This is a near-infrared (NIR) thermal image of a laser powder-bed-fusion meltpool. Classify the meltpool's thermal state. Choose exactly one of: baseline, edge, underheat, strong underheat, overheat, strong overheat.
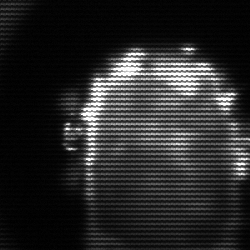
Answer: baseline